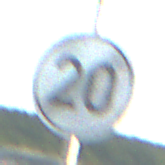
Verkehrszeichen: EndeGeschwindigkeit20
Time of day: SunriseSunset
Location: Outdoor (Beach)
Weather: Clear
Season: NotSpecified
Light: Natural